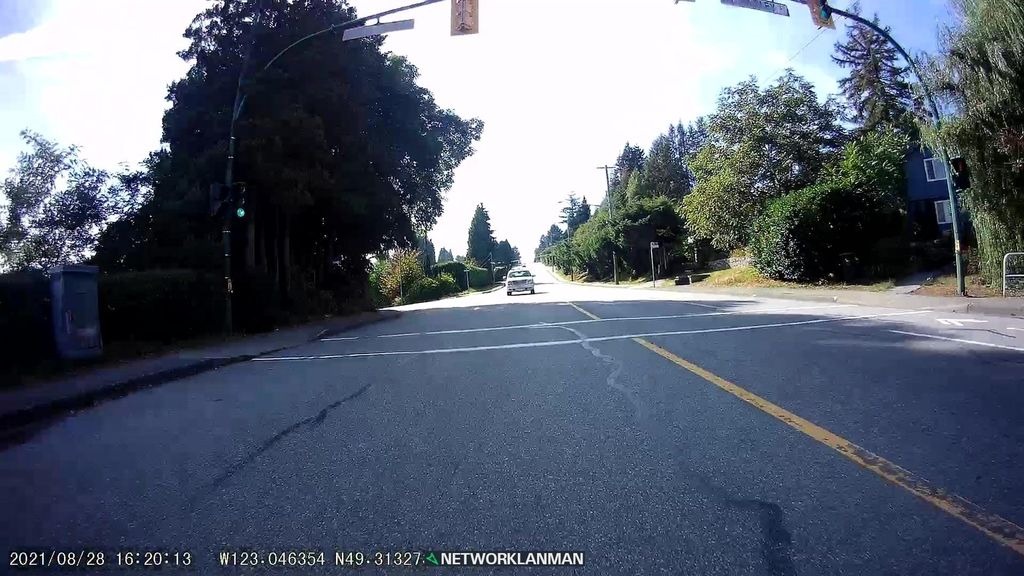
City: vancouver